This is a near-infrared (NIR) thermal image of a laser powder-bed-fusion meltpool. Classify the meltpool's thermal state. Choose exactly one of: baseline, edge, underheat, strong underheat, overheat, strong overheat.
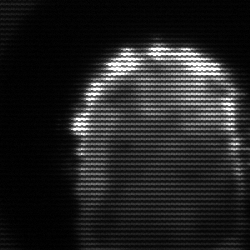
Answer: baseline